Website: home-depot
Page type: review-order
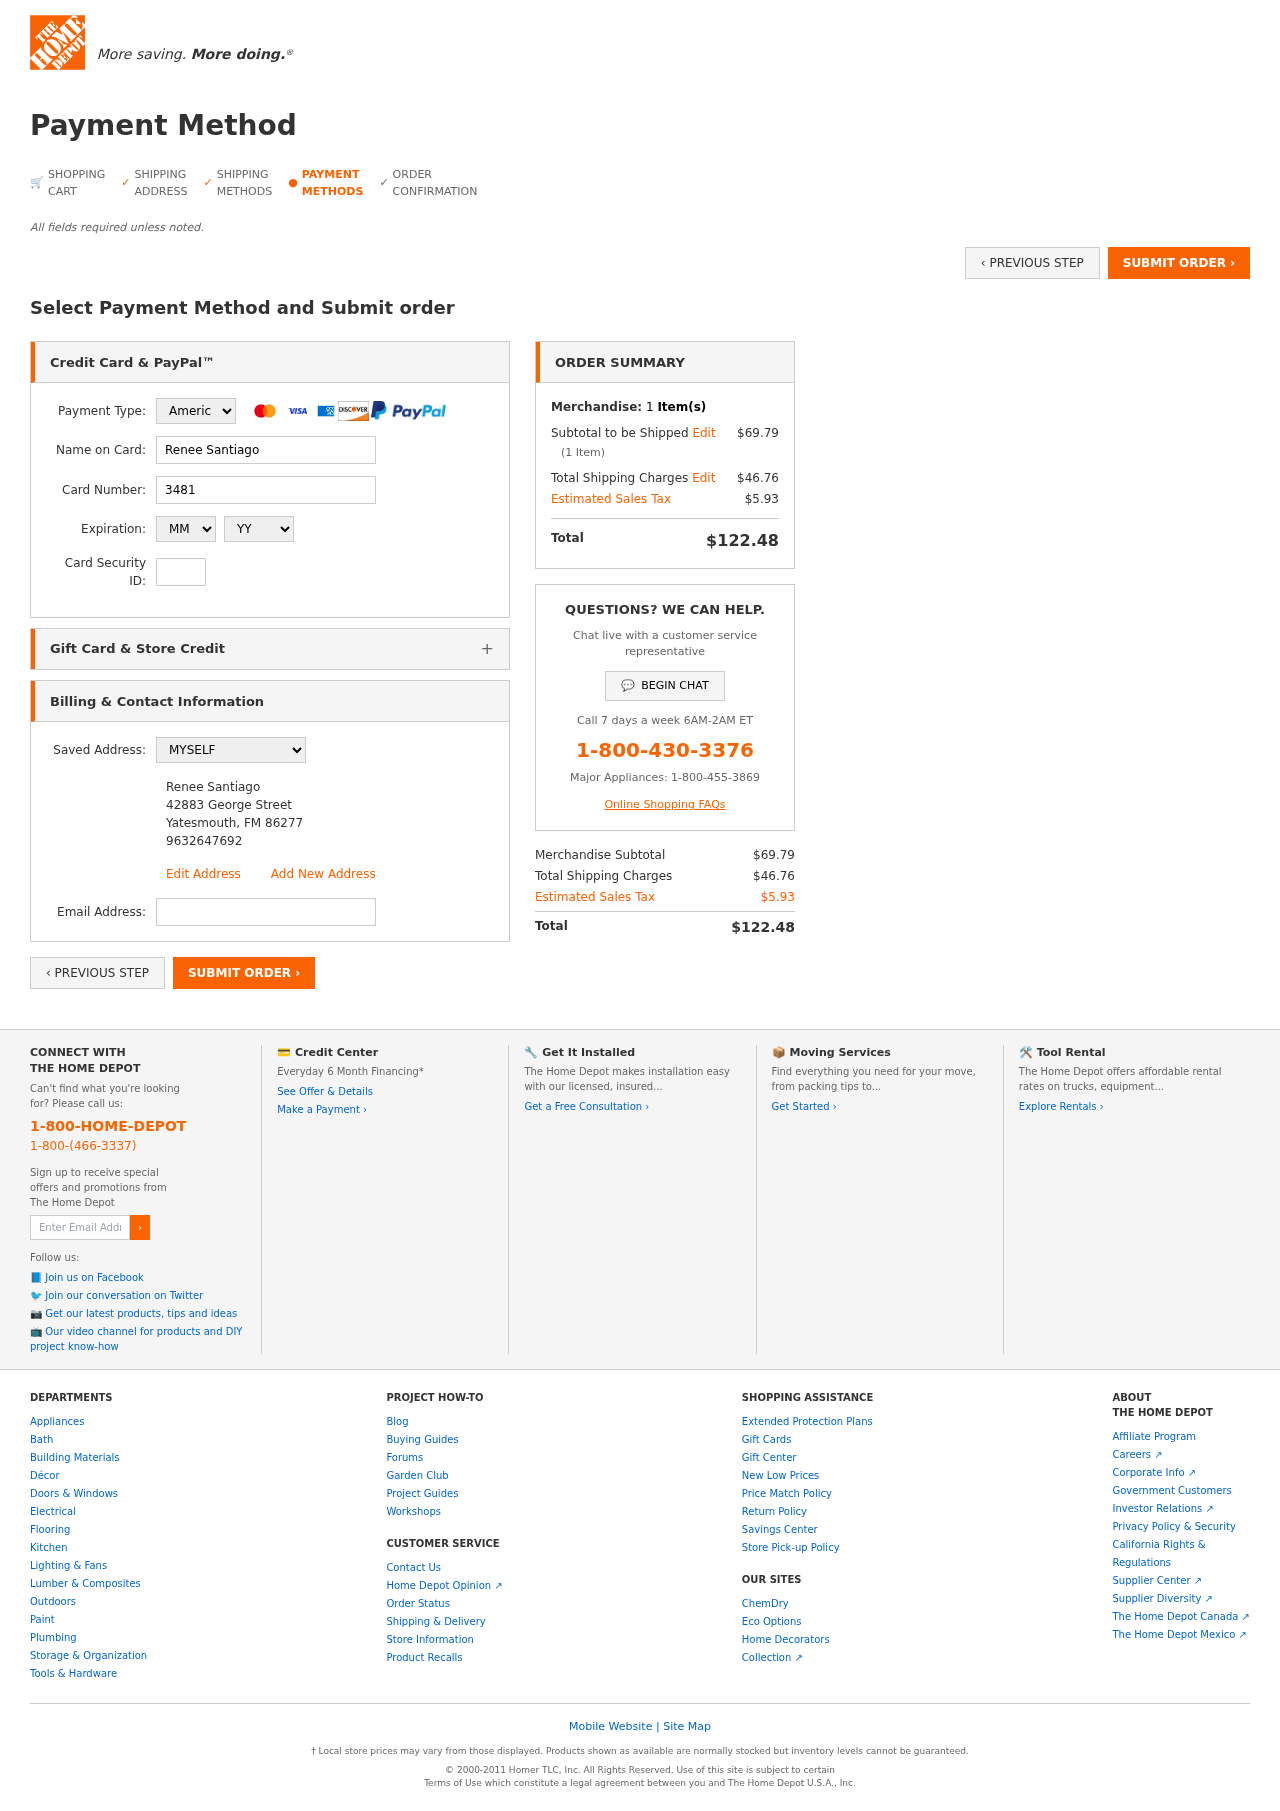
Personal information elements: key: PII_CARD_CVV
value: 7638
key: PII_CARD_EXPIRY_MONTH
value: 06
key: PII_CARD_EXPIRY_YEAR
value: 29
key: PII_CARD_NUMBER
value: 3481 5228 8204 977
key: PII_CARD_TYPE
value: American Express
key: PII_EMAIL
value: rsantiago@gmail.com
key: PII_FULLNAME
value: Renee Santiago
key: PII_FULLNAME2
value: Renee Santiago
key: PII_STREET2
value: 42883 George Street
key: PII_CITY2
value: Yatesmouth
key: PII_STATE_ABBR2
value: FM
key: PII_POSTCODE2
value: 86277
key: PII_PHONE2
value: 9632647692
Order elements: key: ORDER_NUM_ITEMS
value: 1
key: ORDER_SUBTOTAL
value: $69.79
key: ORDER_NUM_ITEMS2
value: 1
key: ORDER_SHIPPING_COST
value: $46.76
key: ORDER_TAX
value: $5.93
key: ORDER_TOTAL
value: $122.48
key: ORDER_SUBTOTAL2
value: $69.79
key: ORDER_SHIPPING_COST2
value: $46.76
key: ORDER_TAX2
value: $5.93
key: ORDER_TOTAL2
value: $122.48